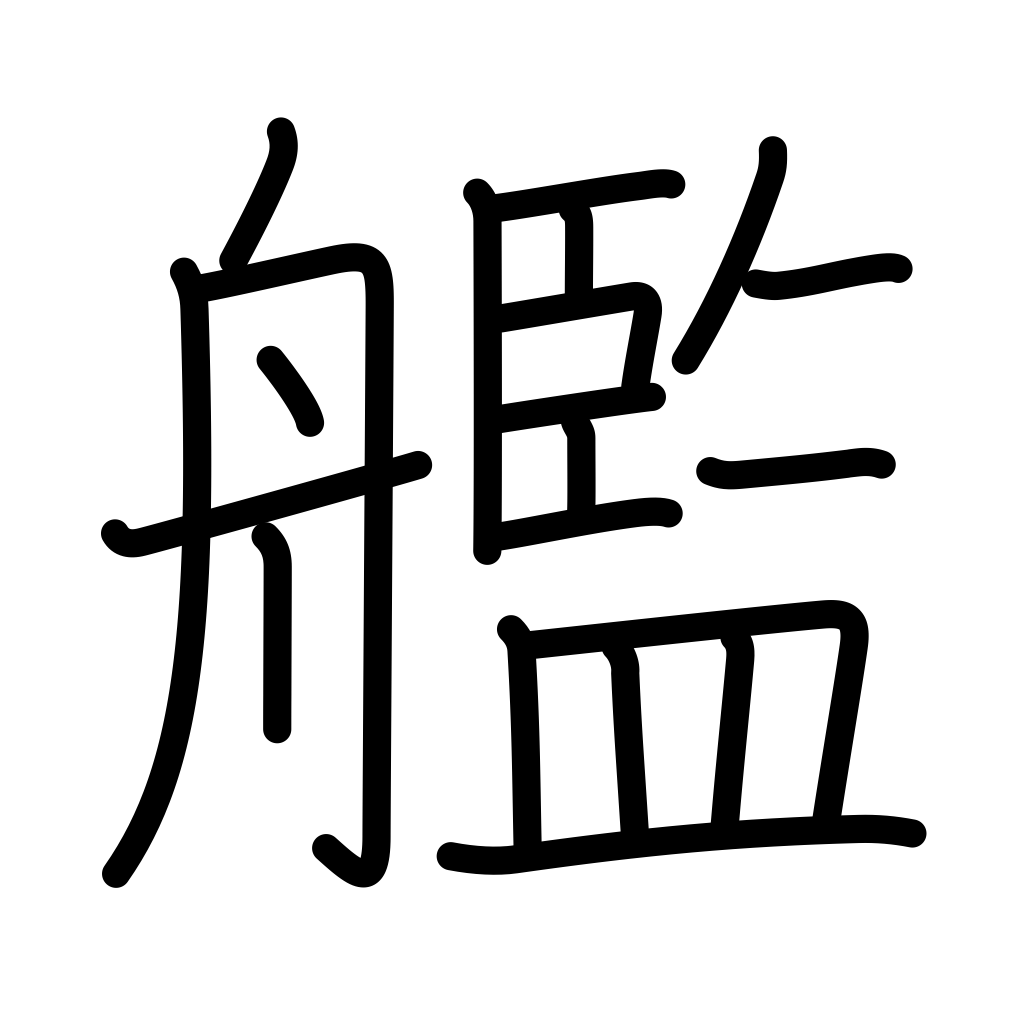
Meaning: warship